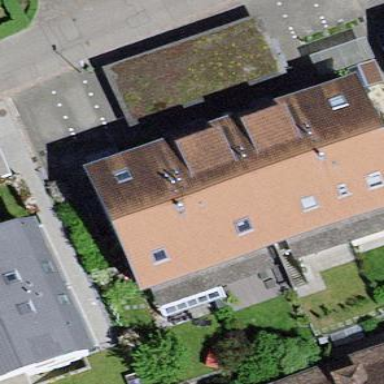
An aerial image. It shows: Building.